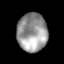
Tissue: lung
Cell type: Epithelial cells
Senescence score: 0.2364
Nuclear area (px): 1131
Mean DAPI intensity: 151.201